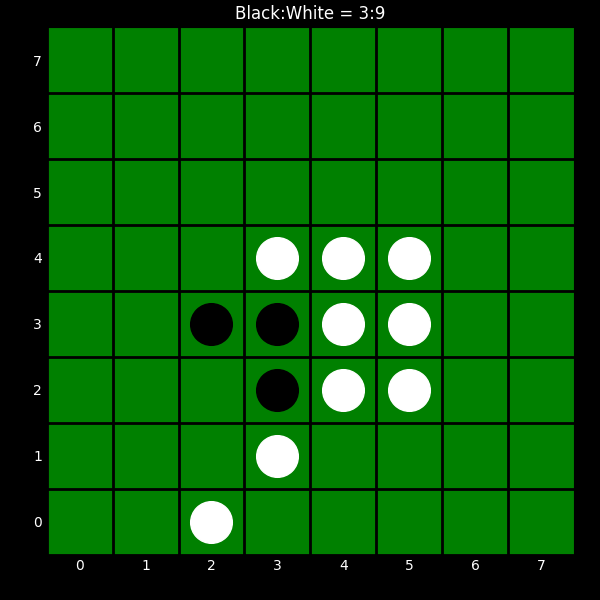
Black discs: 3
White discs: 9